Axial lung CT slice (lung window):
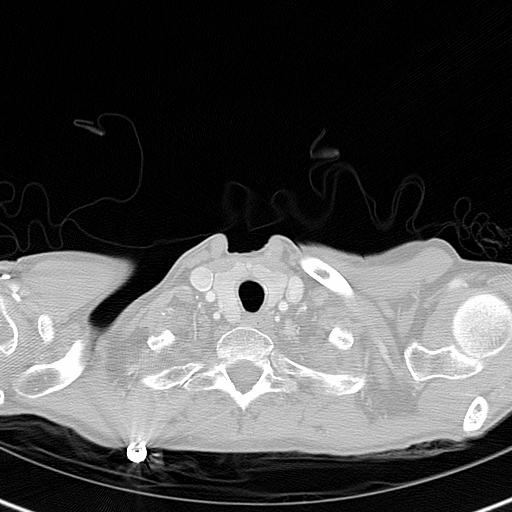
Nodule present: no